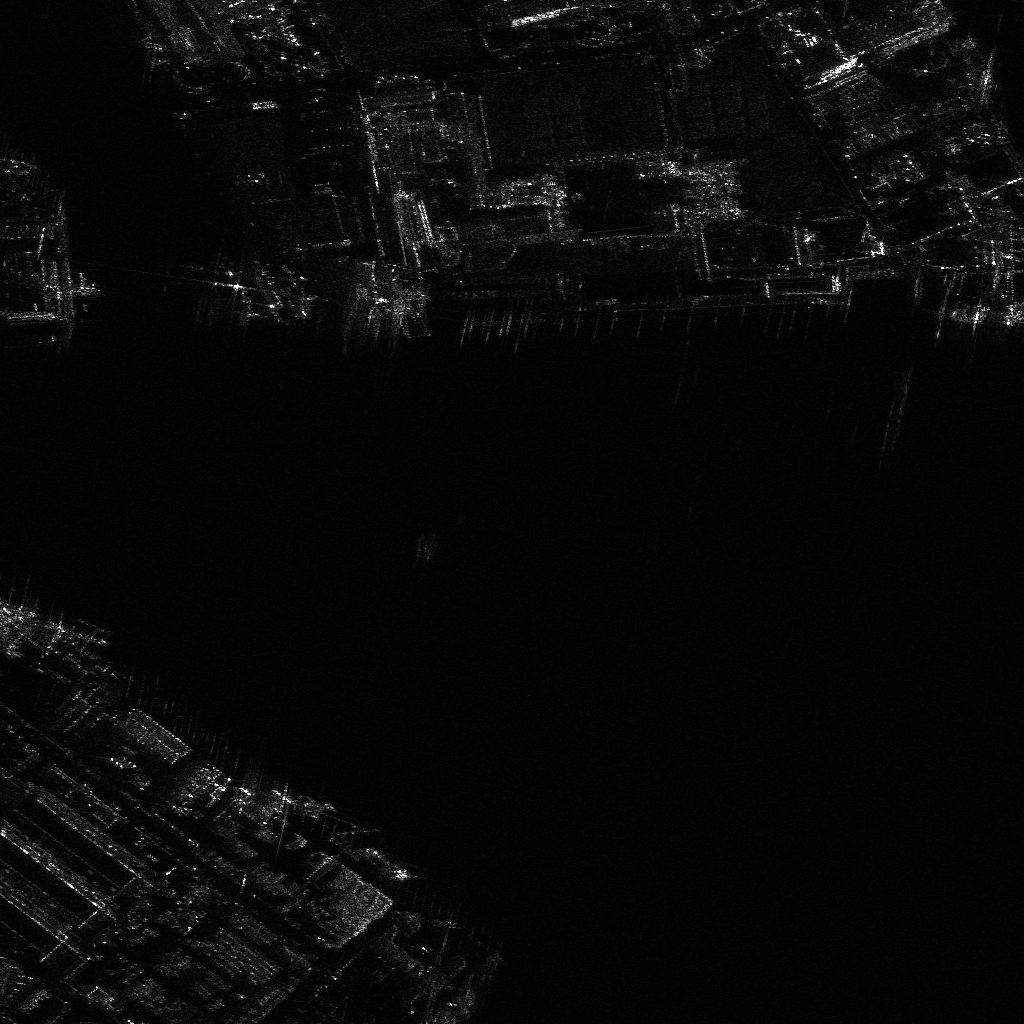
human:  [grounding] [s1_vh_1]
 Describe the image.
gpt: In the satellite image, there is  <ref>1 medium container </ref> <box>[[11, 70, 18, 71, 38]]</box> located at bottom left,  <ref>1 medium container </ref> <box>[[34, 83, 40, 84, 38]]</box> located at bottom.